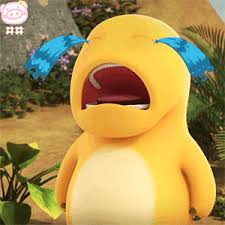
Label: nailong